Field crop: maize
Growth stage: 2
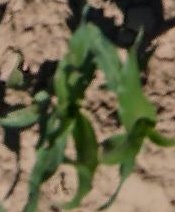
Species: maize